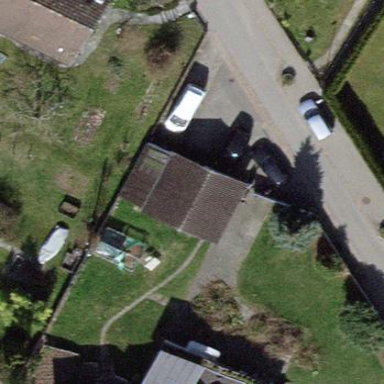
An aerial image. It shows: Garage building.